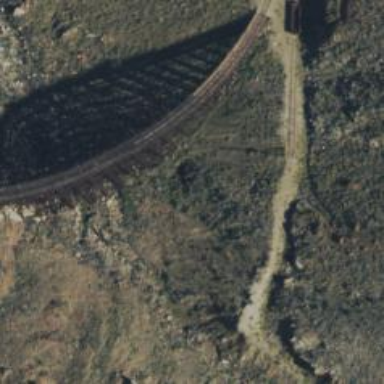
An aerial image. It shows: Trestle bridge for railway.